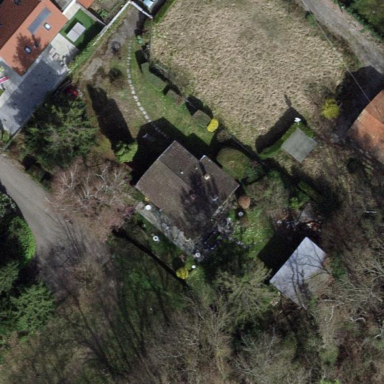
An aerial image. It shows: Garden enclosed by fence.